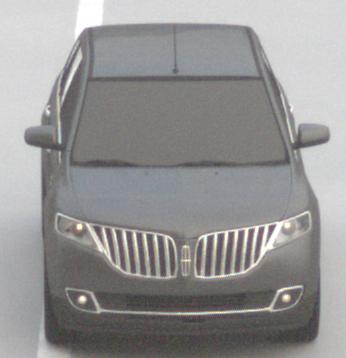
Make: Lincoln
Model: MKX
Detailed model: Gen. 1 CD3
Model produced from: 2010
Model produced until: 2015
Doors: 5
Color: gray
Road condition: dry road
Daytime: morning or afternoon
Contrast: low contrast